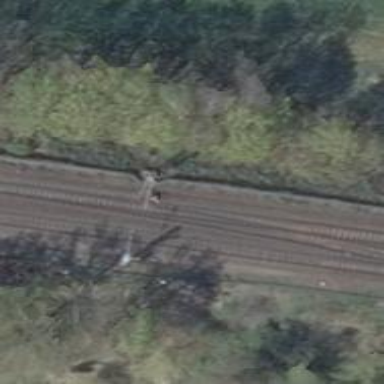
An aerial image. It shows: Railway with electrified contact lines running along embankment.